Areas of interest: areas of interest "Fitness Center"
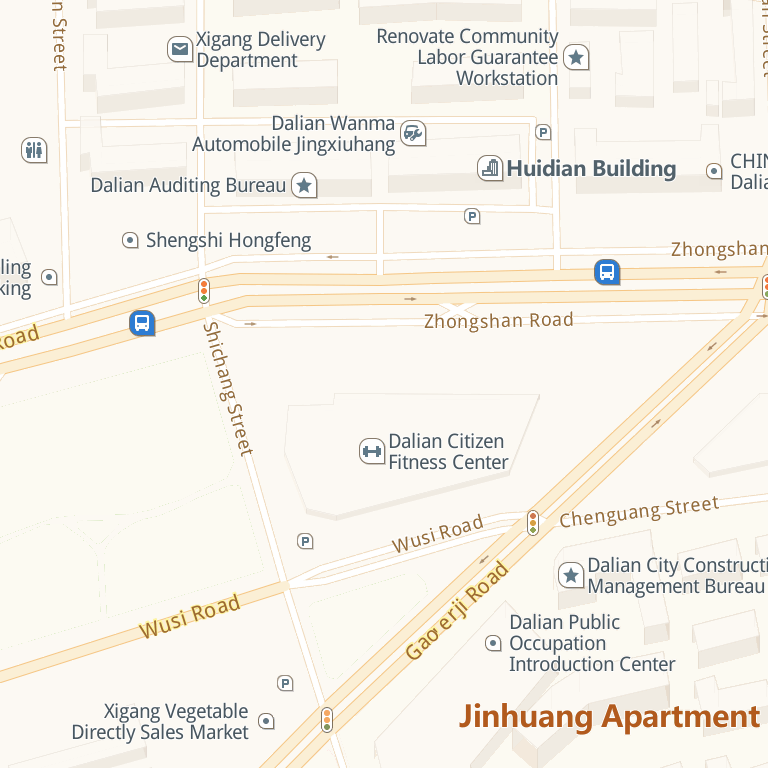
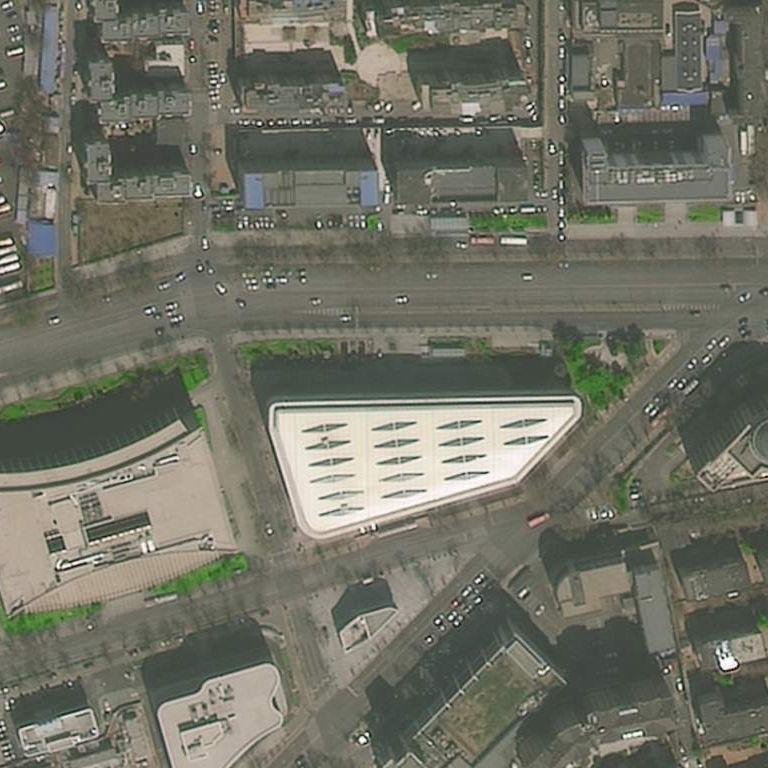